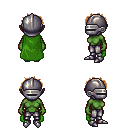
a pixel art fantasy rpg character, female body template, orc, green skin, green cape, metal pants, brown bedhead hairstyle, metal helm, metal boots, four views (front, back, left, right), 2x2 character sprite sheet, small pixel art, hard edges, no anti-aliasing